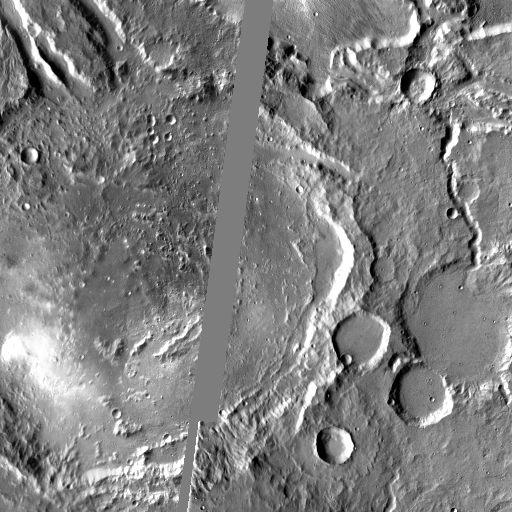
Crater classes present: Background, Other, Layered, Buried